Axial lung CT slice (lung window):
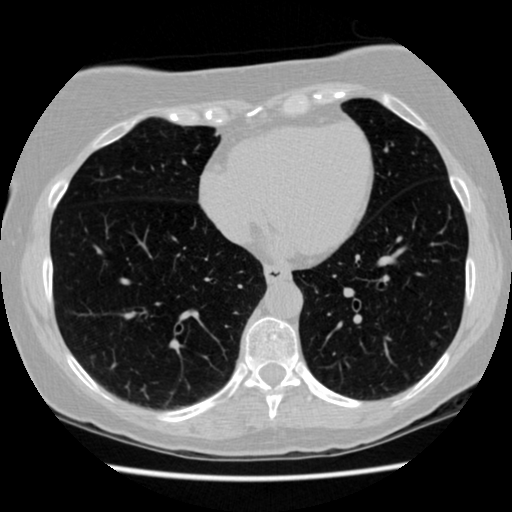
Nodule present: no